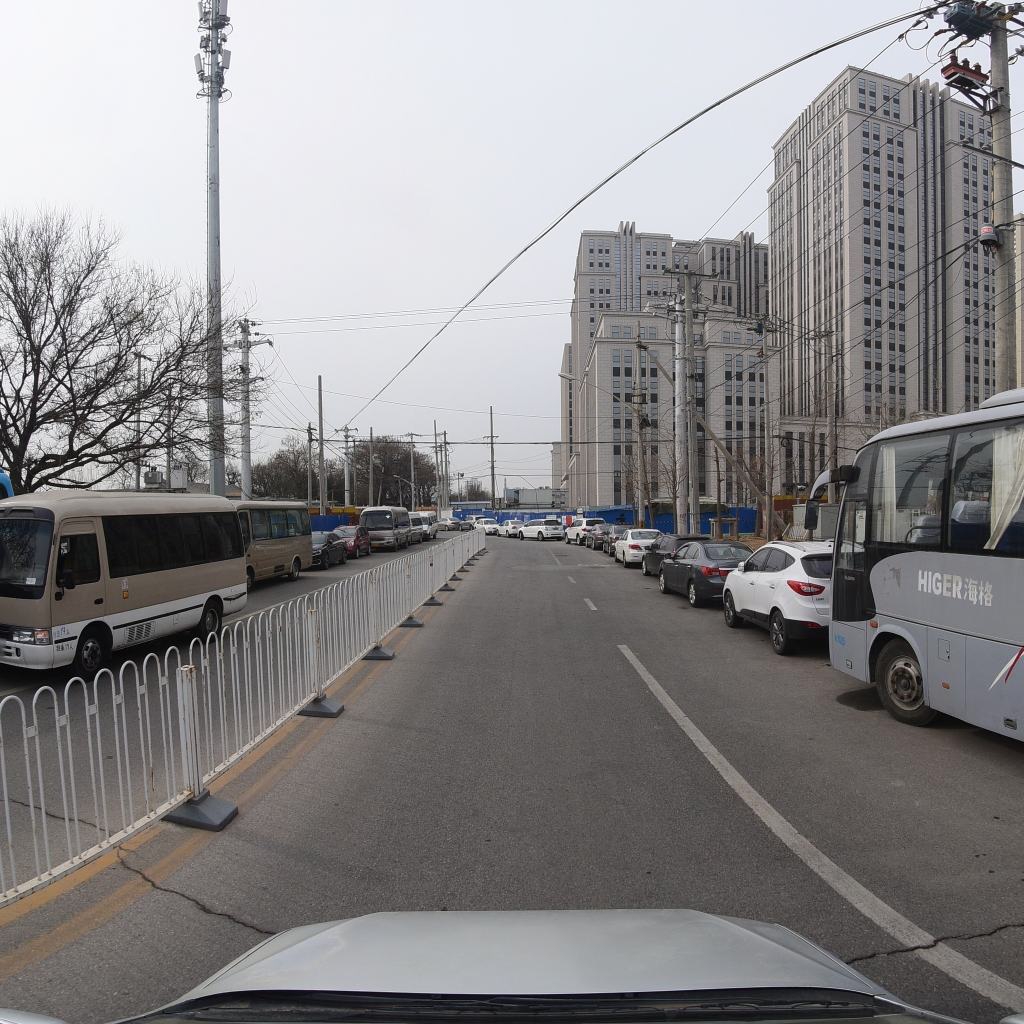
Region: Fengtai
Road damage annotations: transverse crack, transverse crack